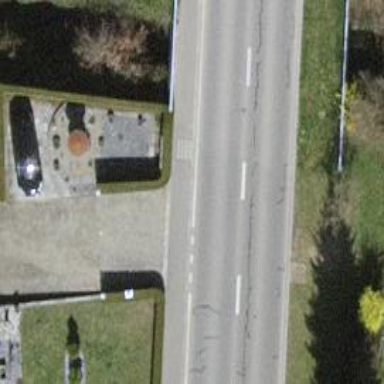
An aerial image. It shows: Sidewalk on bridge.